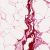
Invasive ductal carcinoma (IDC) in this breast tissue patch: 0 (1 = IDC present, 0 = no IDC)